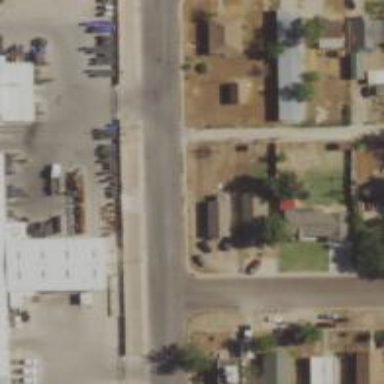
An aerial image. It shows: Alleyway designated as service road.